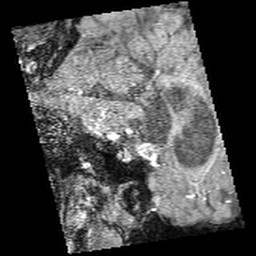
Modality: angio
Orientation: sagittal
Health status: ill
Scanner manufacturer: philips
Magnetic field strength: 3 T
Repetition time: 0.018 s
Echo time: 0.003454 s